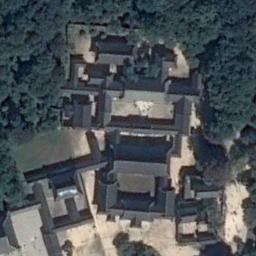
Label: palace